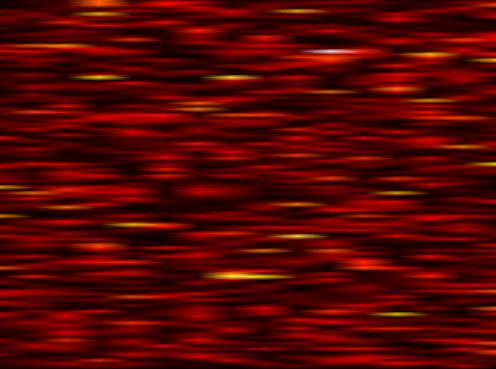
Label: WOLA